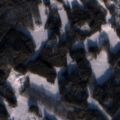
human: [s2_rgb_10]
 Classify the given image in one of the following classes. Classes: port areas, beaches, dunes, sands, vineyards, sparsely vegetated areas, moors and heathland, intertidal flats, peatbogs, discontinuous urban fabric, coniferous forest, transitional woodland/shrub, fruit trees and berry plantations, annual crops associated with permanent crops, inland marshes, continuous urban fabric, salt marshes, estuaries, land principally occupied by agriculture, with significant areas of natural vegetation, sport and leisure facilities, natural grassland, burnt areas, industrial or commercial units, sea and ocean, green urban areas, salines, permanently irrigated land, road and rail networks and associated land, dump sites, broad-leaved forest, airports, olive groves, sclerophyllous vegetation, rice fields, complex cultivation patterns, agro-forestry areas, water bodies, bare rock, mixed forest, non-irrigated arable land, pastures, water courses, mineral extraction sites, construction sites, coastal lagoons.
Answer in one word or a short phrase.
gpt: land principally occupied by agriculture, with significant areas of natural vegetation, coniferous forest, mixed forest, transitional woodland/shrub